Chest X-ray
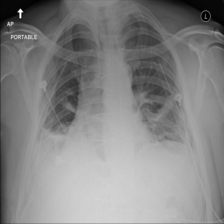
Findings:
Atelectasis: negative
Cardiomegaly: negative
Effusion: negative
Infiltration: negative
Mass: negative
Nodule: negative
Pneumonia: negative
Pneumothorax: negative
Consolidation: positive
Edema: negative
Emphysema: negative
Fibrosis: negative
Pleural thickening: negative
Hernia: negative